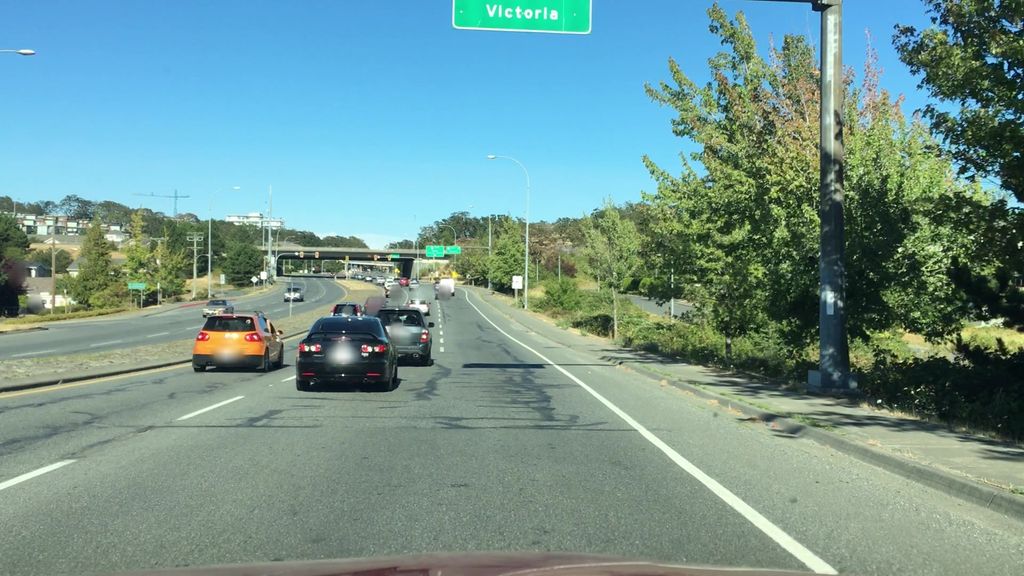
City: victoria